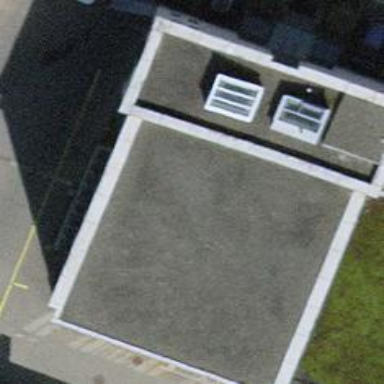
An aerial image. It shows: Building with flat roof.